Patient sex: M
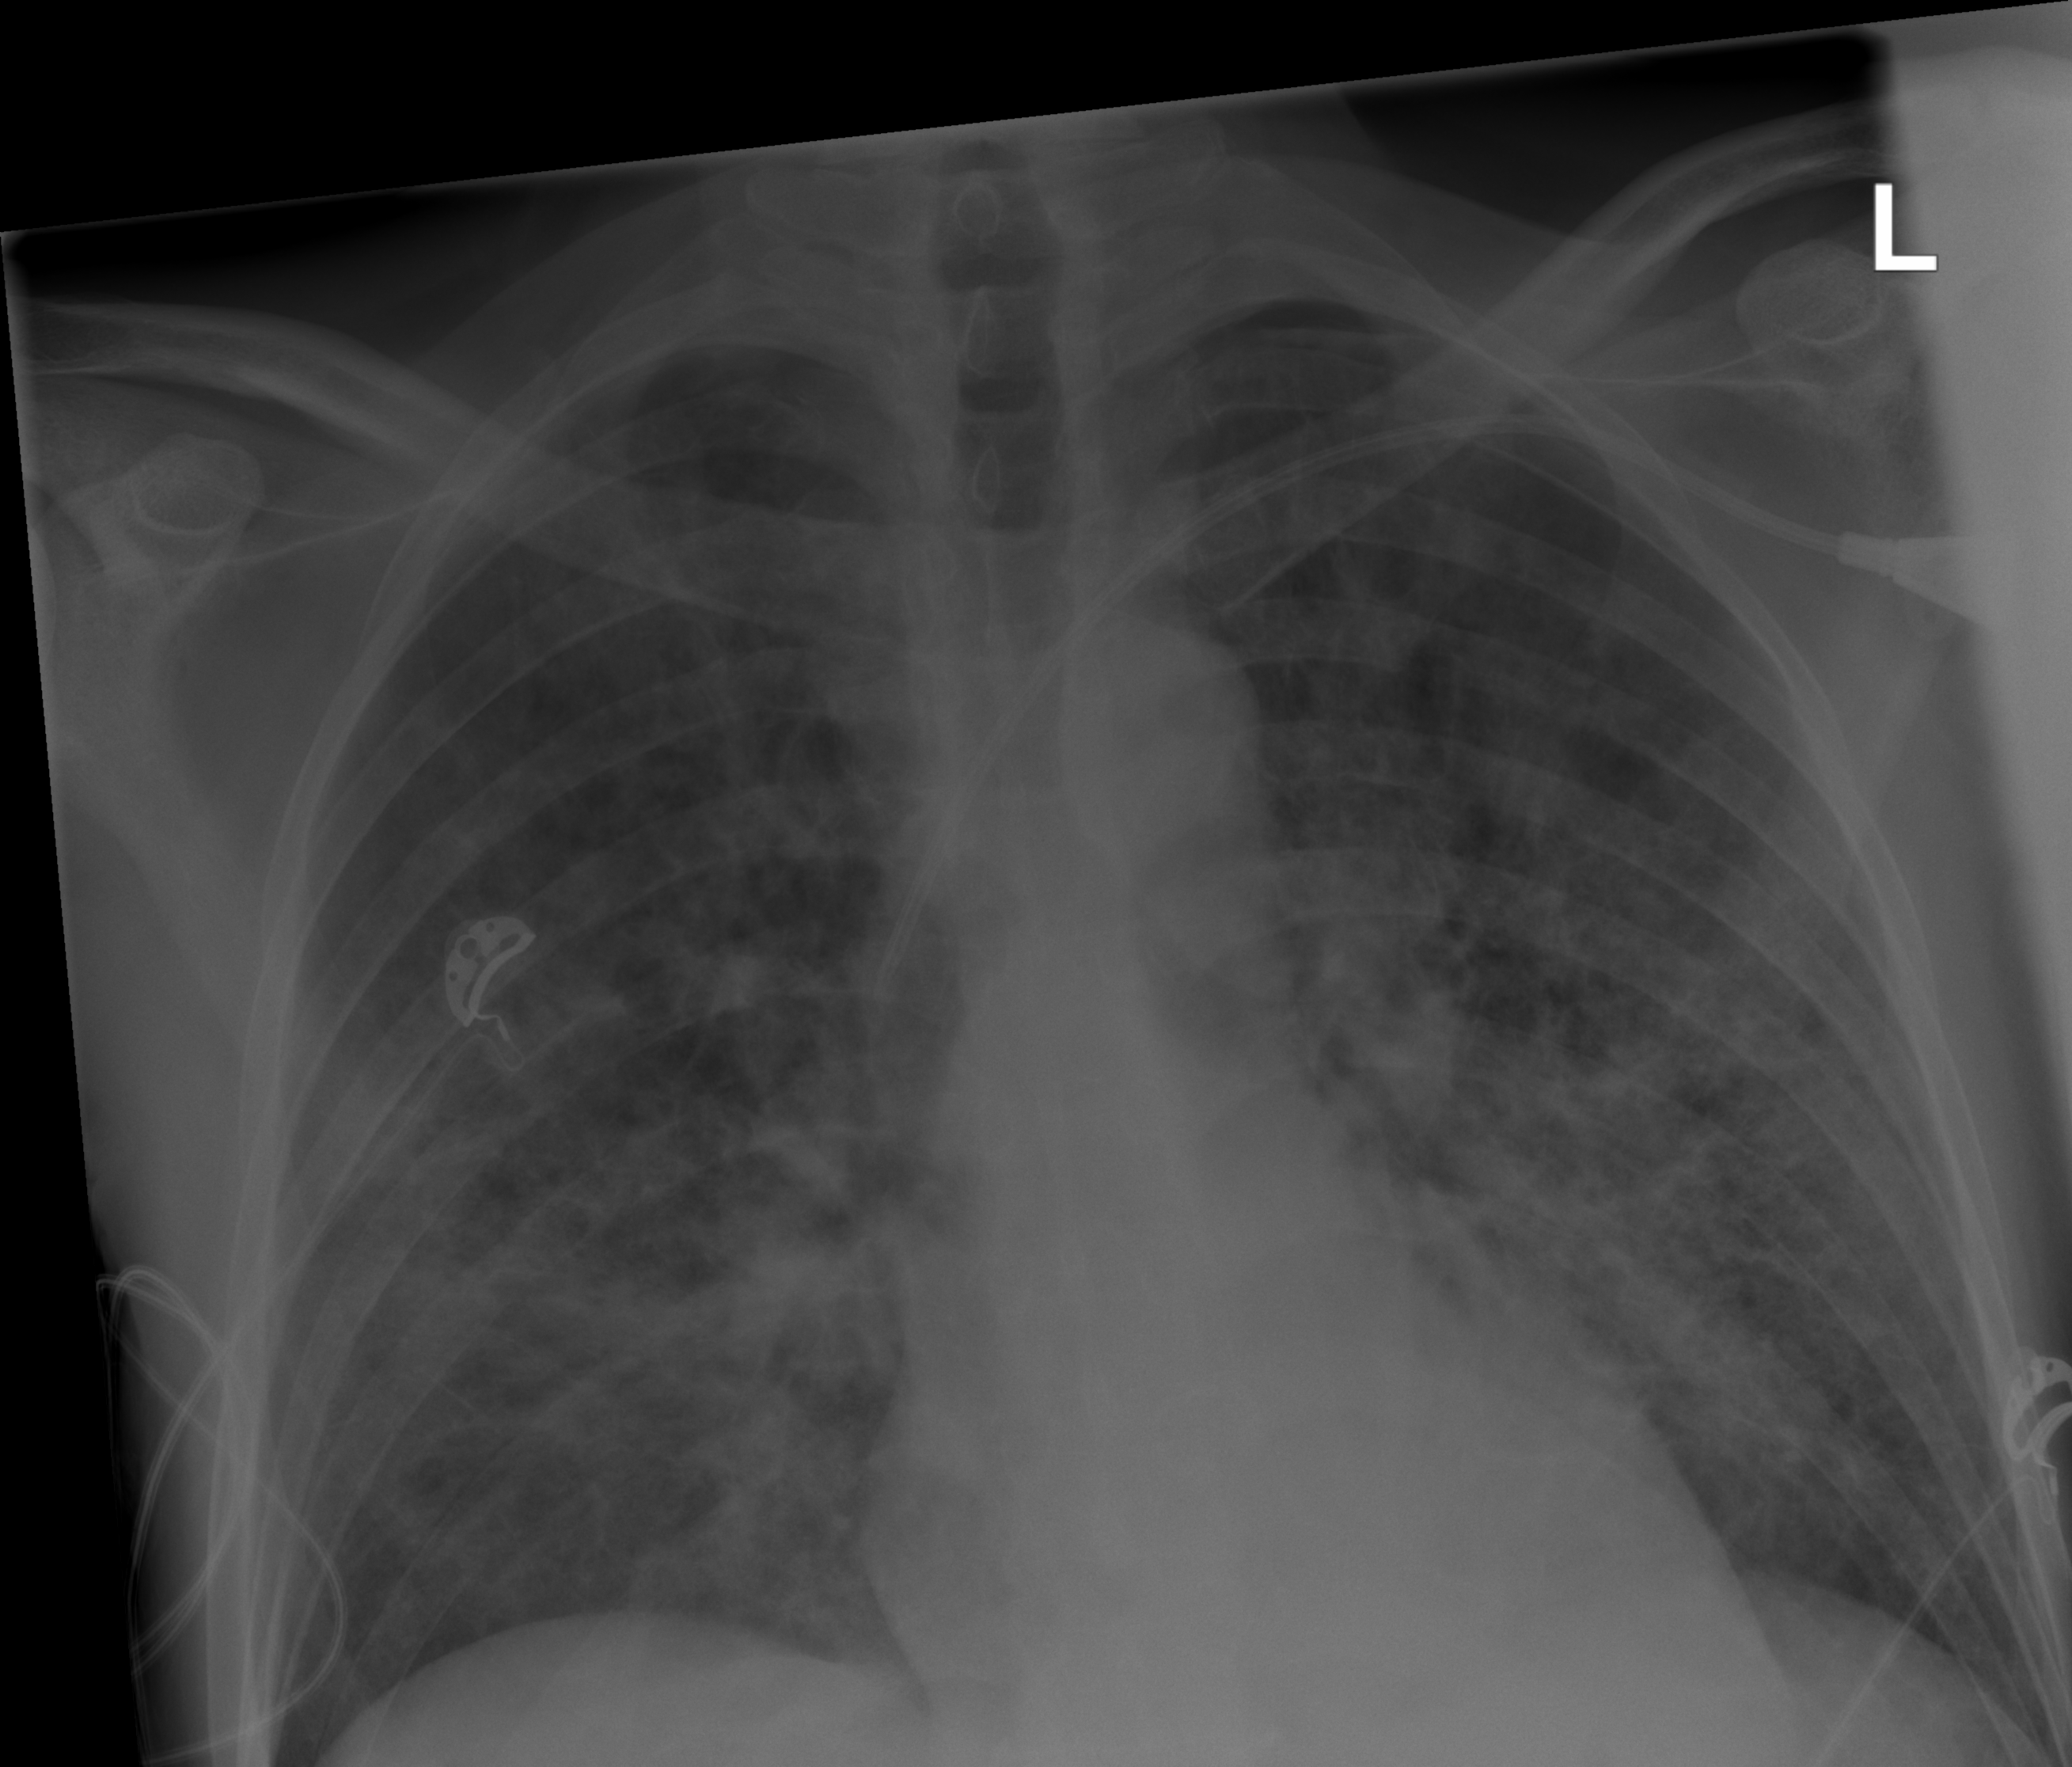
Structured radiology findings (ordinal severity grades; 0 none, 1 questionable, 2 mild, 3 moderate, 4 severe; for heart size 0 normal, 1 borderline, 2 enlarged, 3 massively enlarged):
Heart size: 0
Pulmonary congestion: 0
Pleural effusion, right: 0
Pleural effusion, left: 0
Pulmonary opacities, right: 3
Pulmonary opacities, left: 3
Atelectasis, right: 0
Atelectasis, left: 0